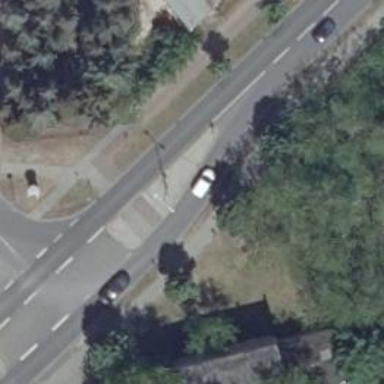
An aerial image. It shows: Primary road with asphalt surface.